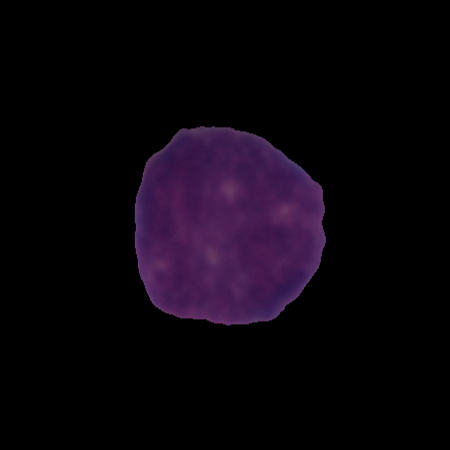
Label: cancer